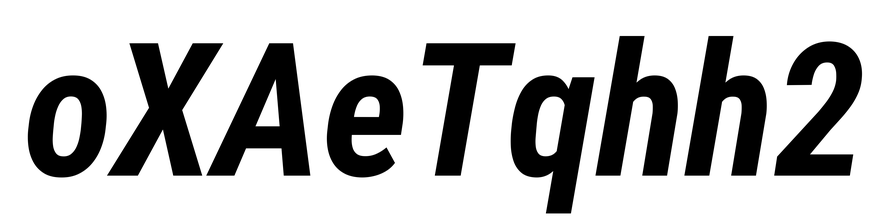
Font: Roboto-Italic_Condensed_Bold_Italic